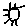
Label: sun